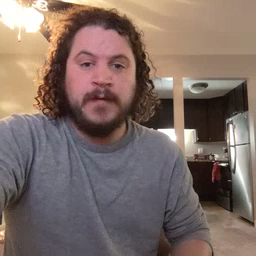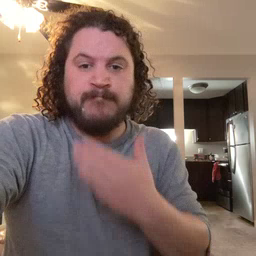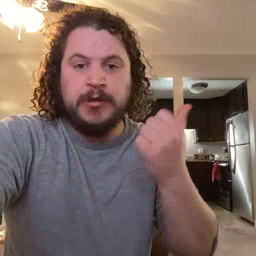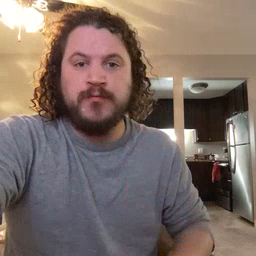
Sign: better